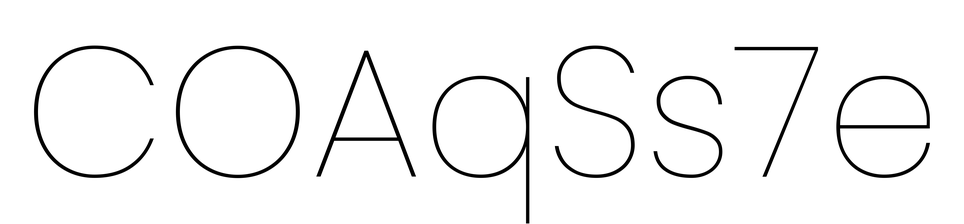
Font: Poppins-Thin